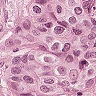
Metastatic tissue present: yes